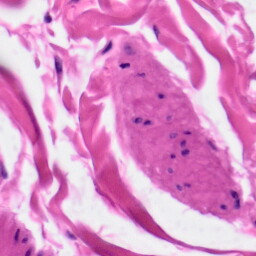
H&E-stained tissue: Skin